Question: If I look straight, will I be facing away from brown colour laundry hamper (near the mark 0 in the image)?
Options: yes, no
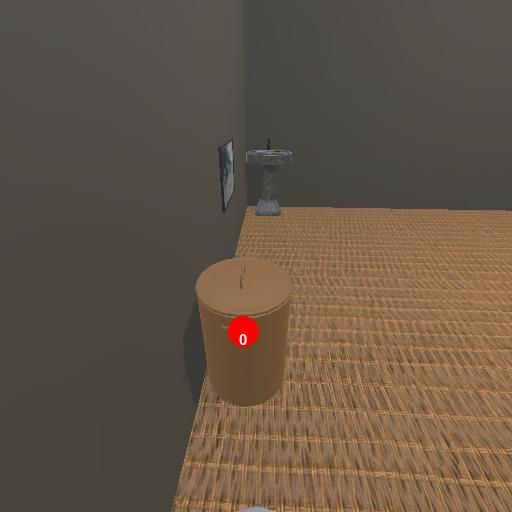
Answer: yes